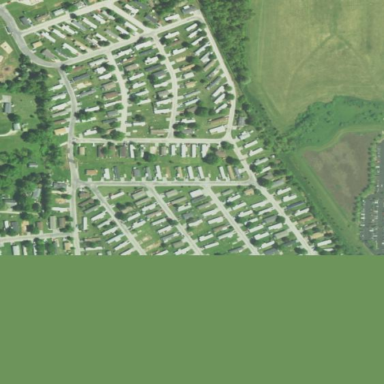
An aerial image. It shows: Residential area known as trailer park.